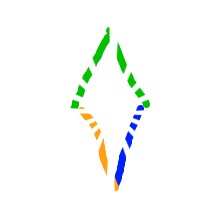
Shape: rhombus